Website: apple
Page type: account-selection
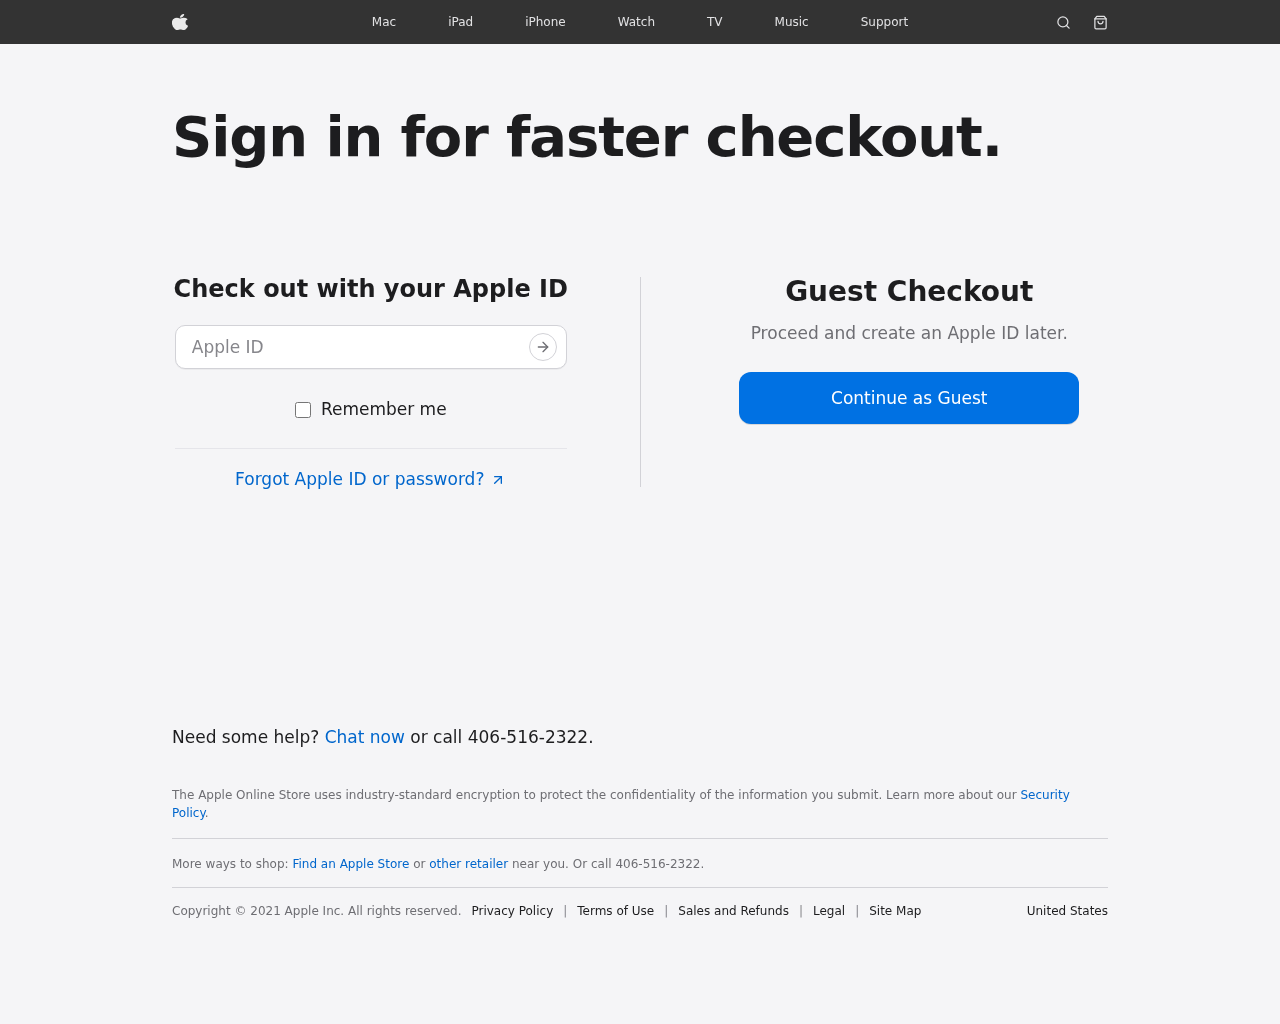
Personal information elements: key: PII_LOGIN_USERNAME
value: jerry_wilson